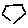
Label: hexagon